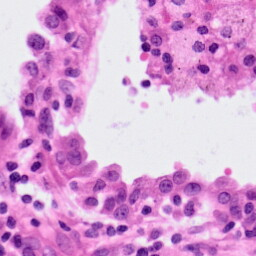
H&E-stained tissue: Lung